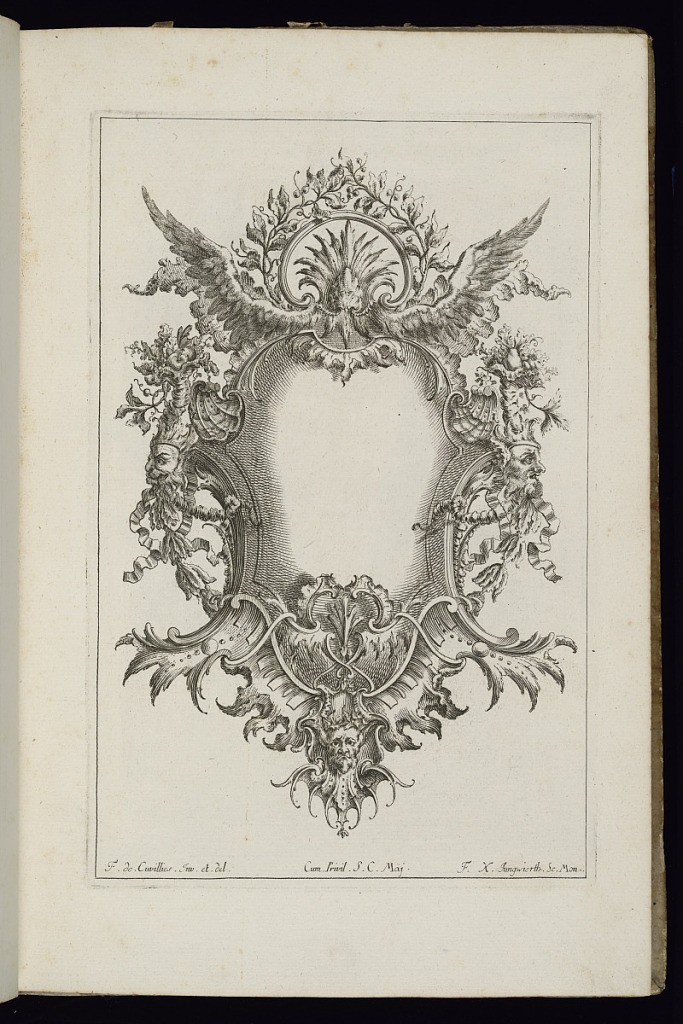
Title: Cartouche Topped by Laurel Wreath
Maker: François de Cuvilliés the Elder, Belgian, 1695 - 1768
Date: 1738
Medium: Etching and engraving on paper
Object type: Bound print
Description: Blank symmetrical rocille cartouche topped with a laurel wreath and two wings. Masks at right, left, and bottom.